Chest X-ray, PA view. Patient: 48 years old, sex F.
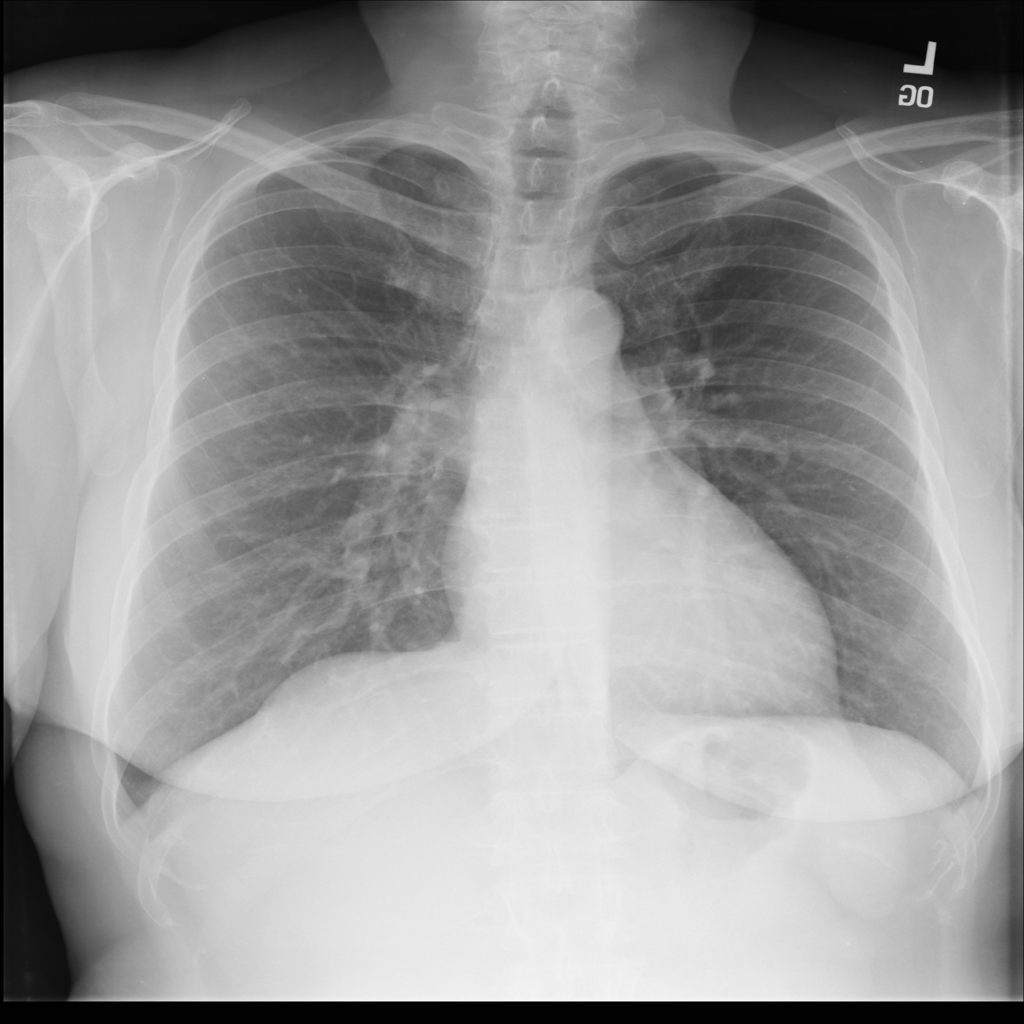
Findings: No Finding